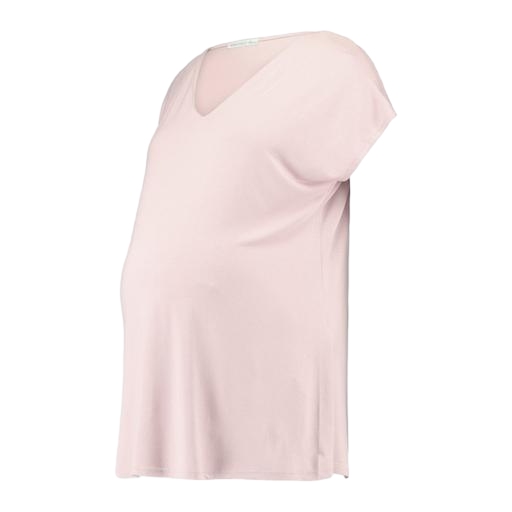
pink supima tee, pink maternity top contrast scallop collar, blush pleat front tee, white background